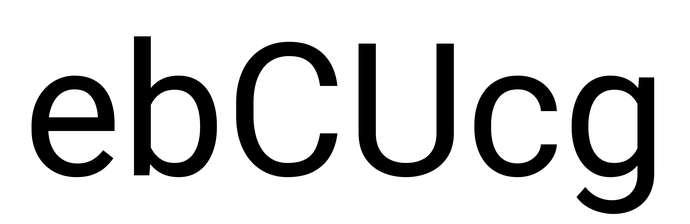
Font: Roboto_Regular